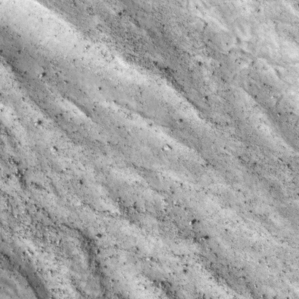
Label: non_frost